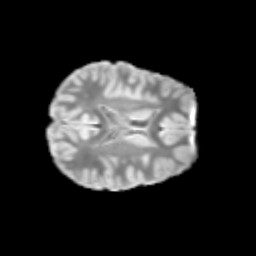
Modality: T2w
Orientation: axial
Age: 9
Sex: female
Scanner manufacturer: siemens
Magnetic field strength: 3 T
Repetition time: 3.8 s
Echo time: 0.07 s